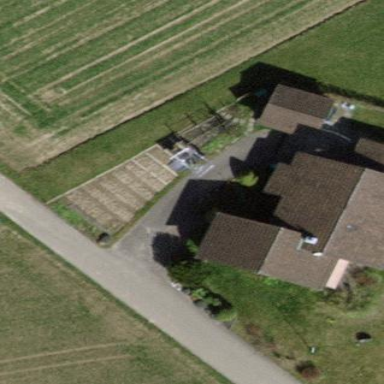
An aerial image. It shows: Detached building.